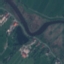
Land use / land cover class: River